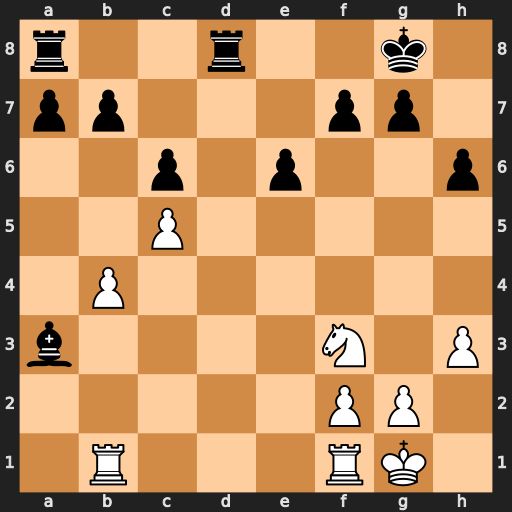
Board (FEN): r2r2k1/pp3pp1/2p1p2p/2P5/1P6/b4N1P/5PP1/1R3RK1
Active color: w
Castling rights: -
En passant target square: -
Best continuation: Rb3 Bxb4 Rxb4